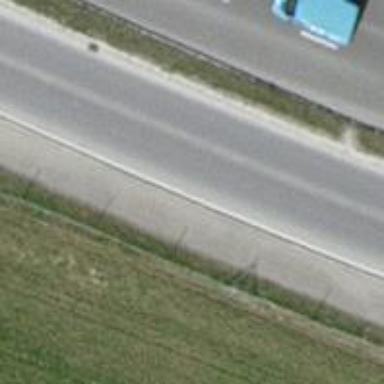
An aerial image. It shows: Primary highway with separate asphalt sidewalks and cycleways.